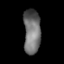
Tissue: lung
Cell type: B cells
Senescence score: 0.6364
Nuclear area (px): 740
Mean DAPI intensity: 110.955